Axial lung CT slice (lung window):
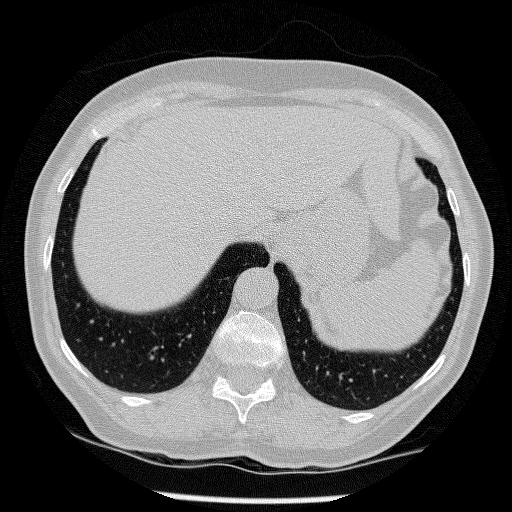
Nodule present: no